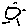
Label: sun